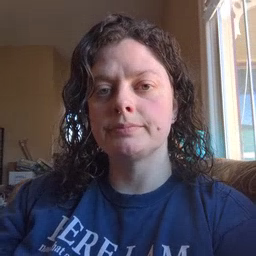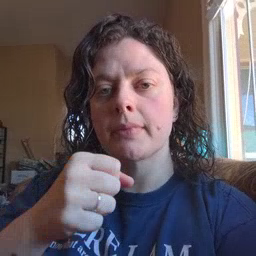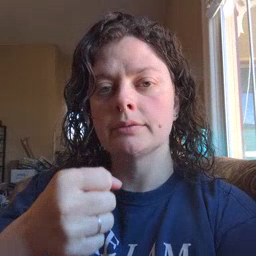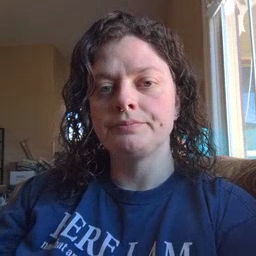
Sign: make